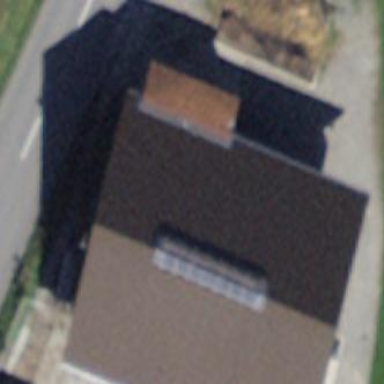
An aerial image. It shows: Barn.